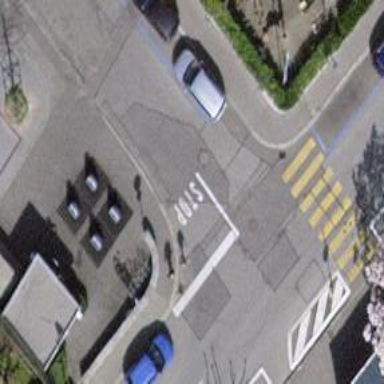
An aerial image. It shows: Road with stop sign.